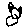
Label: cat